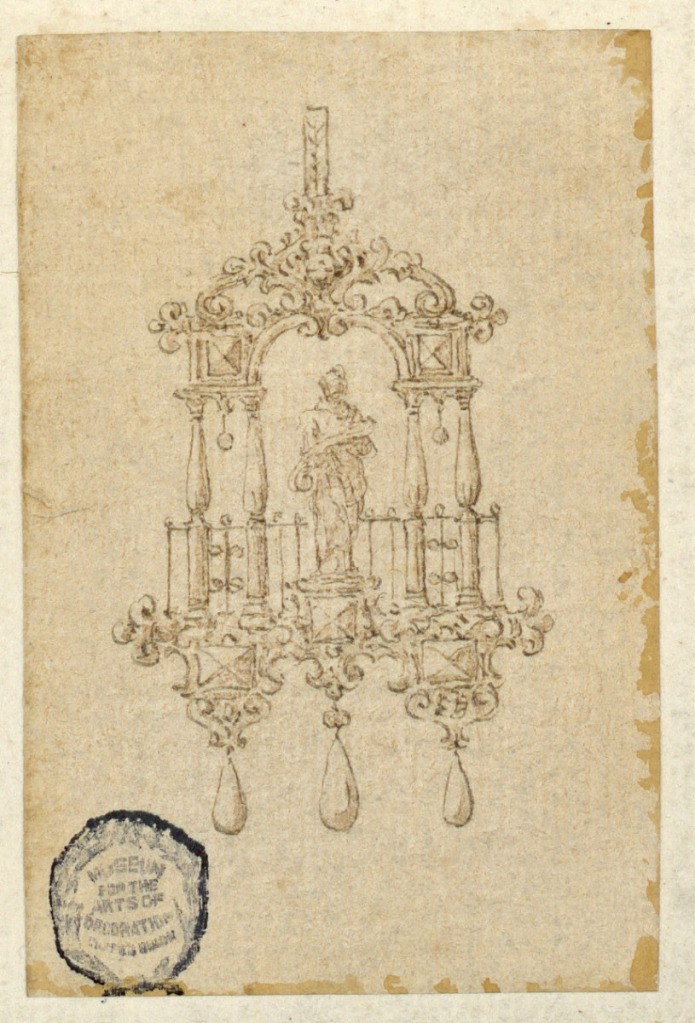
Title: Design for pendant with female allegory
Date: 16th century
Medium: Pen and ink, brush and sepia on paper
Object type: Drawing
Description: At the center of an arch stands an allegorical figure with a scroll of paper. Baluster forms on either side. Below, three faceted gems and three hanging pearls.